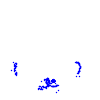
Particle: electron